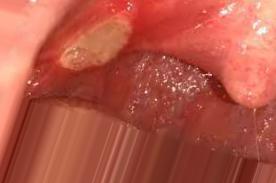
Condition: Mouth Ulcer